Question: I know how to use the default buttons item, but is there any way to achieve the style of multiline buttons (or maybe rather, "clickable text"?) like shown below?

The situation is that I have an interface for the user to select what kind of file he wishes to establish, and there has to be a brief description under the larger, main line of text.
I'm only planning to run this on Windows 7, so I don't need to worry about backwards compatibility with older versions of Windows
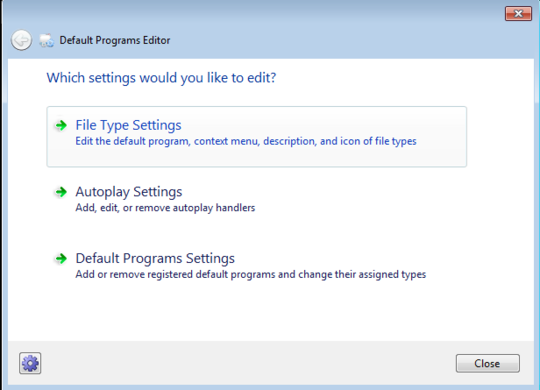
Answer: The button shown in the screenshot is actually one used throughout the Aero UI. It's a custom style of button called a "command link", and it can be easily applied to a standard 'Button' control.
Unfortunately, the WinForms libraries don't expose this functionality via a simple property, but that's easily fixable with a bit of P/Invoke.
The style you're looking for is called 'BS_COMMANDLINK'. According to <URL>, this style:
> Creates a command link button that behaves like a 'BS_PUSHBUTTON' style button, but the command link button has a green arrow on the left pointing to the button text. A caption for the button text can be set by sending the 'BCM_SETNOTE' message to the button.
Here's a little custom button control class that extends the standard WinForms 'Button' control, and implements the "command link" style as a property you can configure in the designer or through code.
A couple of things to note about the code:
1. The FlatStyle property must always be set to FlatStyle.System, which forces the use of the standard Windows API Button control, rather than one drawn by WinForms code. This is required for the BS_COMMANDLINK style to work (because it's only supported by the native controls), and it produces a better looking button control (with throbbing effects, etc.) anyway. To force this, I've overridden the FlatStyle property and set a default value.
2. The CommandLink property is how you toggle on and off the "command link" style. It's off by default, giving you a standard button control, so you can replace all of the button controls in your application with this one, if you want, just for convenience. When you turn the property on (set it to True), then you get a fancy, multiline command link button.
3. The command link button's caption is the same caption as is displayed on a standard button. However, caption button also support a "description" on the second line. This is configurable through another property, called CommandLinkNote, after the WinAPI message, BCM_SETNOTE. When you have the button configured as a standard button control (CommandLink = False), the value of this property is ignored.
'''
Imports System.Windows.Forms
Imports System.ComponentModel
Imports System.Runtime.InteropServices
Public Class ButtonEx : Inherits Button
Private _commandLink As Boolean
Private _commandLinkNote As String
Public Sub New() : MyBase.New()
'Set default property values on the base class to avoid the Obsolete warning
MyBase.FlatStyle = FlatStyle.System
End Sub
<Category("Appearance")> _
<DefaultValue(False)> _
<Description("Specifies this button should use the command link style. " & _
"(Only applies under Windows Vista and later.)")> _
Public Property CommandLink As Boolean
Get
Return _commandLink
End Get
Set(ByVal value As Boolean)
If _commandLink <> value Then
_commandLink = value
Me.UpdateCommandLink()
End If
End Set
End Property
<Category("Appearance")> _
<DefaultValue("")> _
<Description("Sets the description text for a command link button. " & _
"(Only applies under Windows Vista and later.)")> _
Public Property CommandLinkNote As String
Get
Return _commandLinkNote
End Get
Set(value As String)
If _commandLinkNote <> value Then
_commandLinkNote = value
Me.UpdateCommandLink()
End If
End Set
End Property
<Browsable(False)> <EditorBrowsable(EditorBrowsableState.Never)> _
<DebuggerBrowsable(DebuggerBrowsableState.Never)> _
<Obsolete("This property is not supported on the ButtonEx control.")> _
<DefaultValue(GetType(FlatStyle), "System")> _
Public Shadows Property FlatStyle As FlatStyle
'Set the default flat style to "System", and hide this property because
'none of the custom properties will work without it set to "System"
Get
Return MyBase.FlatStyle
End Get
Set(ByVal value As FlatStyle)
MyBase.FlatStyle = value
End Set
End Property
#Region "P/Invoke Stuff"
Private Const BS_COMMANDLINK As Integer = &HE
Private Const BCM_SETNOTE As Integer = &H1609
<DllImport("user32.dll", CharSet:=CharSet.Unicode, SetLastError:=False)> _
Private Shared Function SendMessage(ByVal hWnd As IntPtr, ByVal msg As Integer, ByVal wParam As IntPtr, _
<MarshalAs(UnmanagedType.LPWStr)> ByVal lParam As String) As IntPtr
End Function
Private Sub UpdateCommandLink()
Me.RecreateHandle()
SendMessage(Me.Handle, BCM_SETNOTE, IntPtr.Zero, _commandLinkNote)
End Sub
Protected Overrides ReadOnly Property CreateParams As CreateParams
Get
Dim cp As CreateParams = MyBase.CreateParams
If Me.CommandLink Then
cp.Style = cp.Style Or BS_COMMANDLINK
End If
Return cp
End Get
End Property
#End Region
End Class
'''